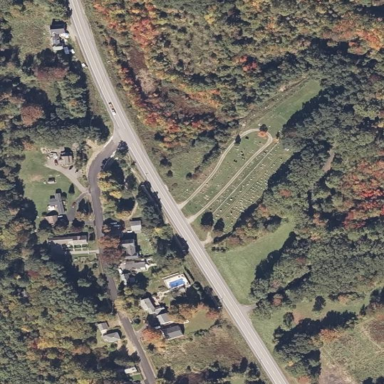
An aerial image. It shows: Cemetery.